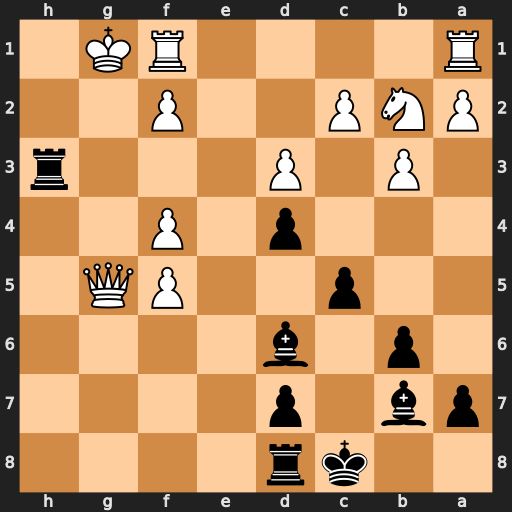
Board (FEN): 2kr4/pb1p4/1p1b4/2p2PQ1/3p1P2/1P1P3r/PNP2P2/R4RK1
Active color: b
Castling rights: -
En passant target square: -
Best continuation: Rh1#